Field crop: maize
Growth stage: 2
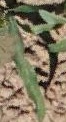
Species: maize